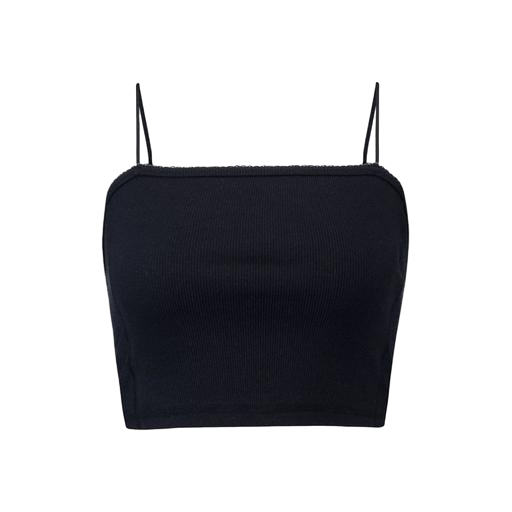
black cropped tank top, black crop top, black cropped cami, white background